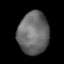
Tissue: lung
Cell type: Myeloid cells
Senescence score: 0.1958
Nuclear area (px): 1272
Mean DAPI intensity: 106.609